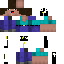
A female human skin with medium skin, wearing brown long hair dressed in a blue tshirt and blue pants, featuring a closed mouth.